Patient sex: M
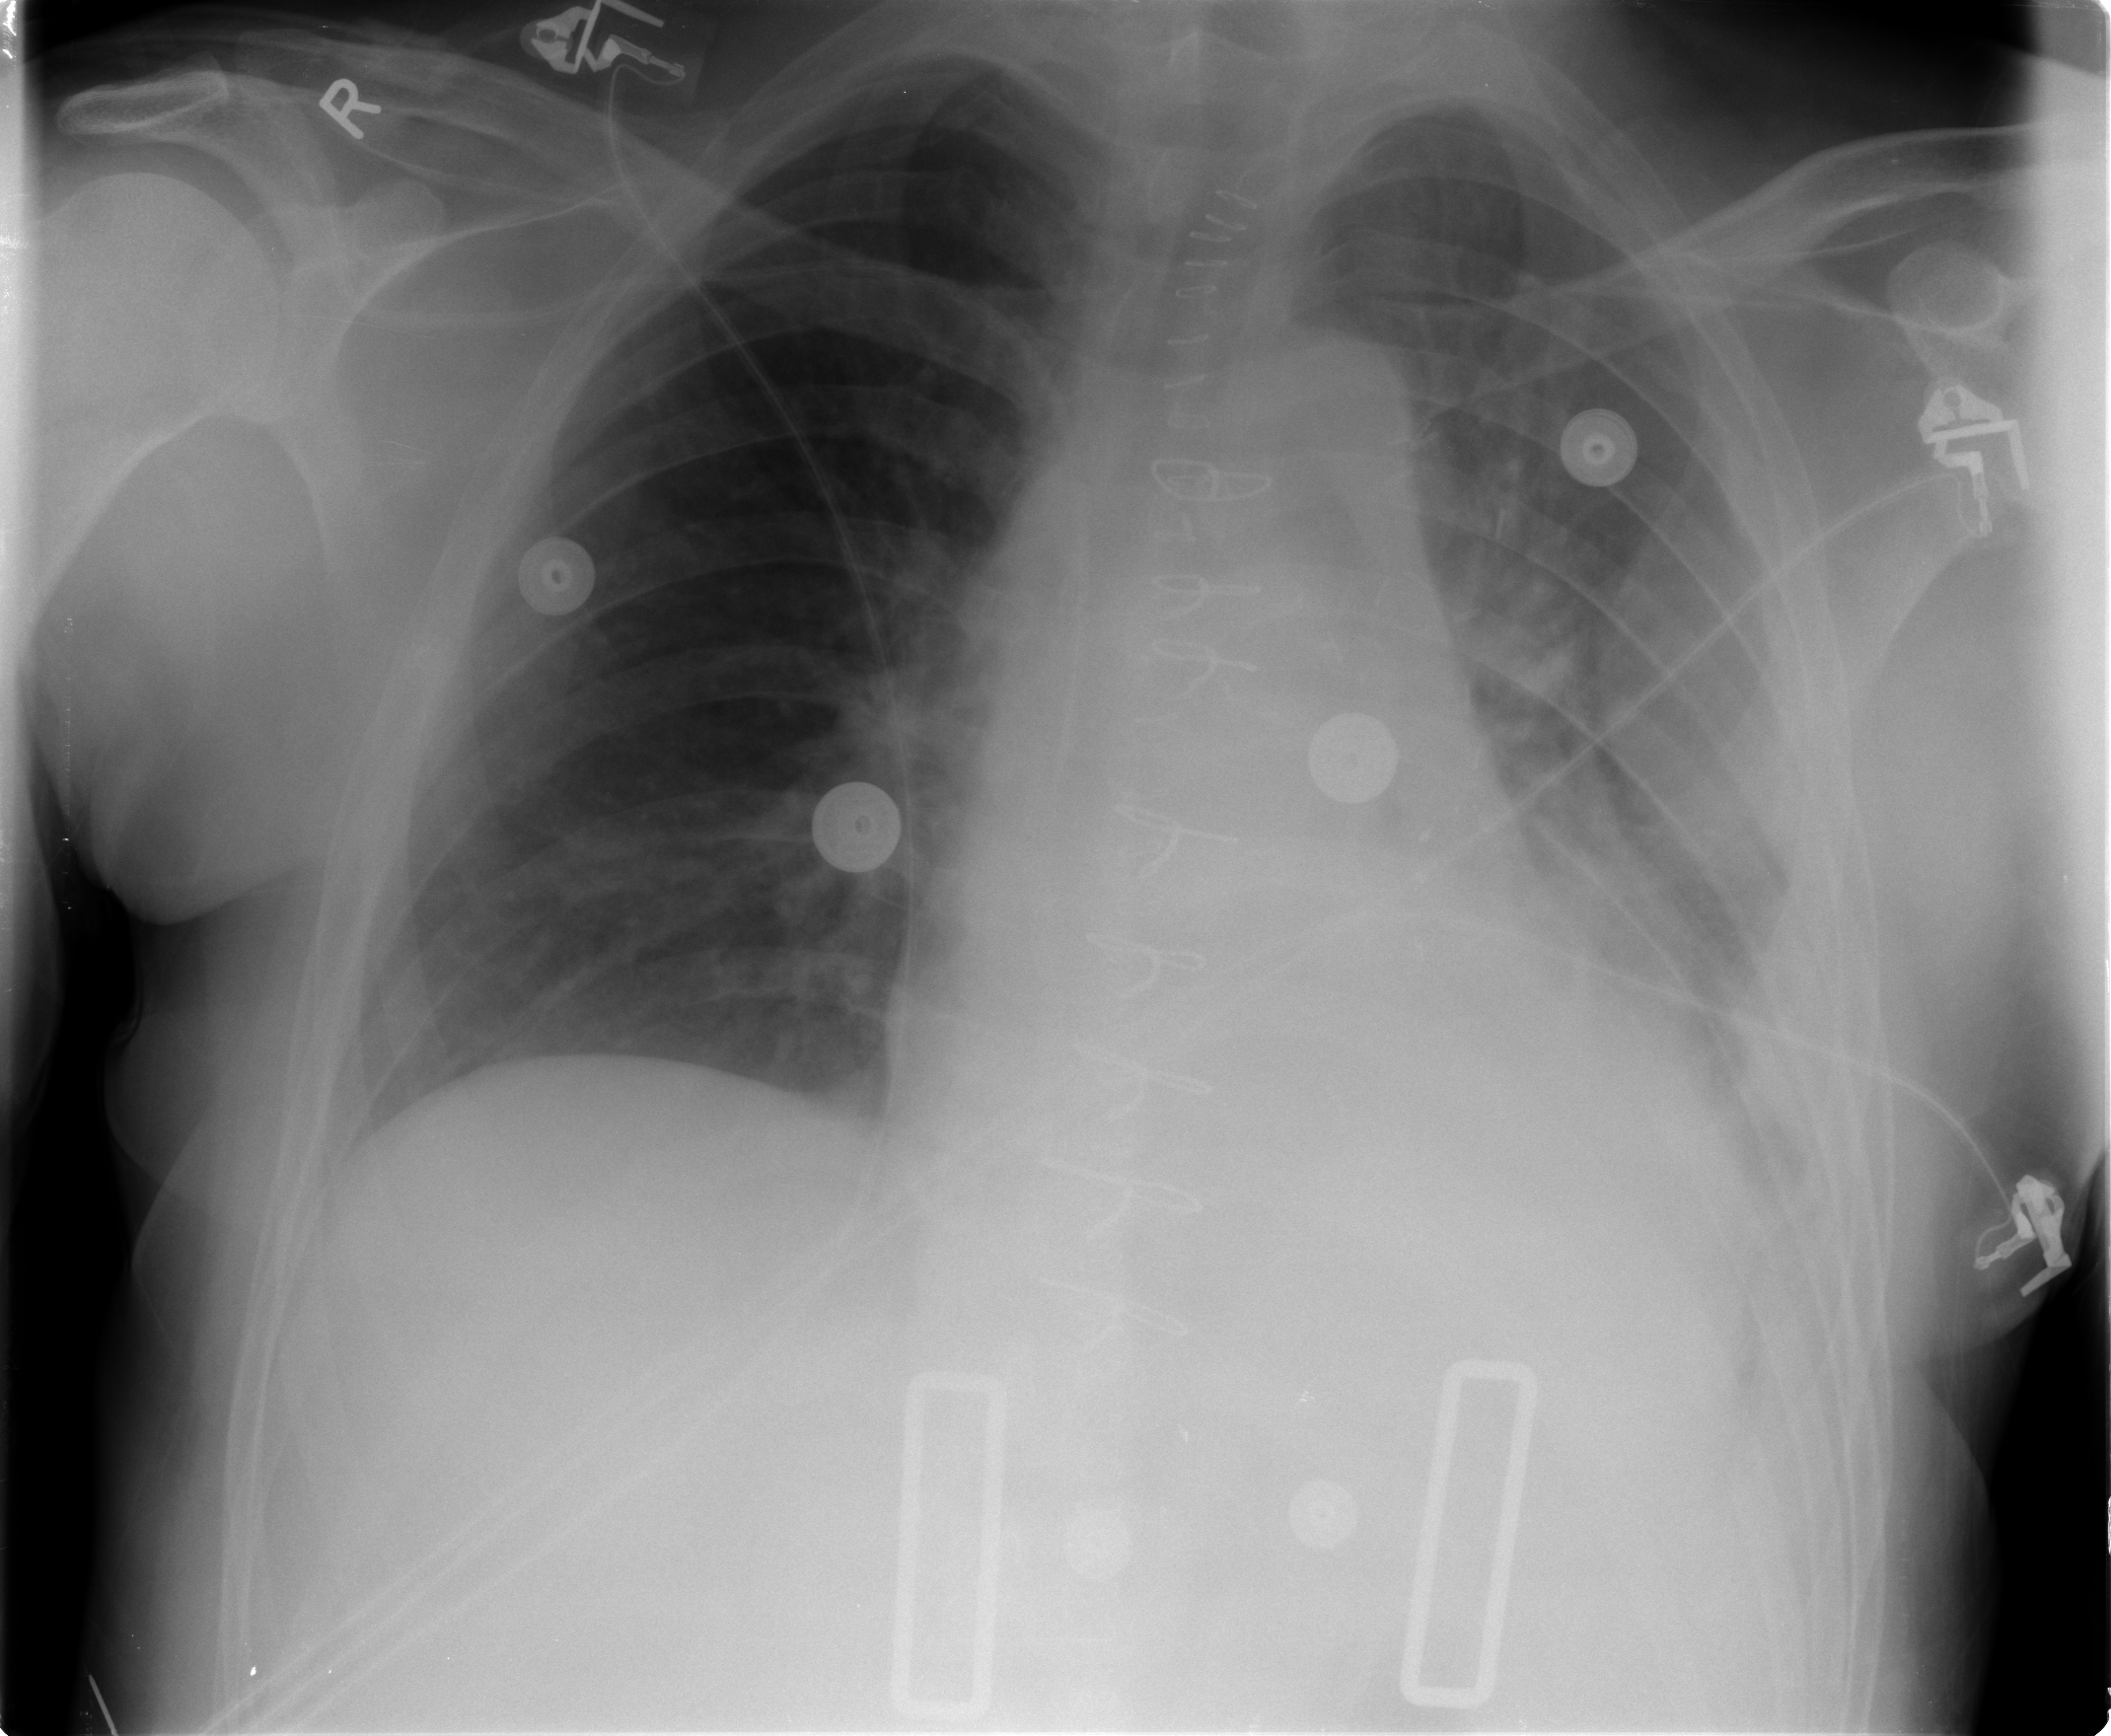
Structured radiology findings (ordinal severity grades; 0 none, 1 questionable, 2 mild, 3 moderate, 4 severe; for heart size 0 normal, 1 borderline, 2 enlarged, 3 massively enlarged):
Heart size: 0
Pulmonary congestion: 1
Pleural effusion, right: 0
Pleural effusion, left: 2
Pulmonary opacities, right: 0
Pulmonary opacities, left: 1
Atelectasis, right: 0
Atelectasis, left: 2